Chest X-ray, PA view. Patient: 38 years old, sex M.
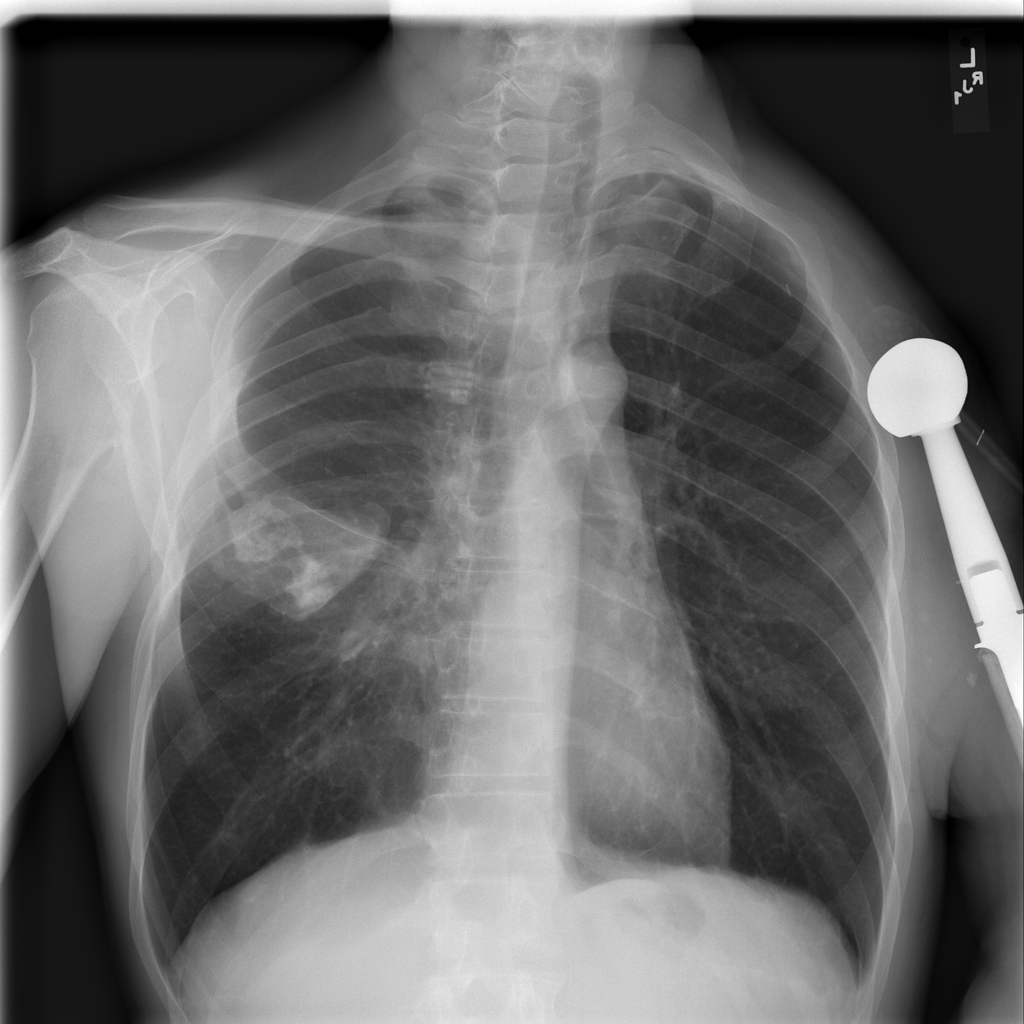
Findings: No Finding